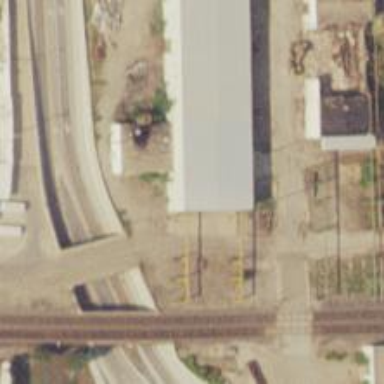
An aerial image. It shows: Railway spur service.